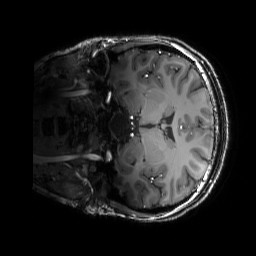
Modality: T1w
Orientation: coronal
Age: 28
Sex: female
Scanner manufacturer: siemens
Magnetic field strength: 6.98 T
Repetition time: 3 s
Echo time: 0.00388 s